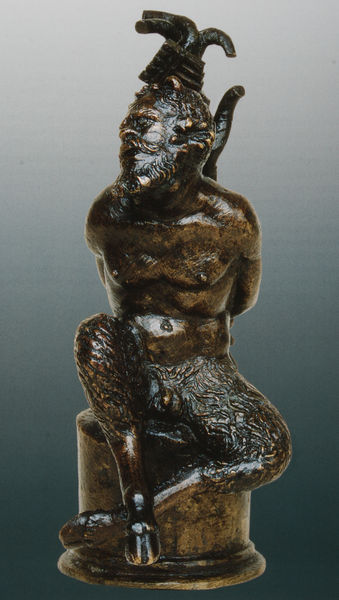
Titel: Gefesselter Marsyas
Künstler: Severo da Ravenna
Standort: Bologna
Institution: Museo Civico Medievale
Schlagwörter: akt, gott, kopf, körper, mann, nackt, schatten, weiß, sitzen, braun, brust, haar, hintergrund, licht, ohr, profil, schwarz, säule, blick, tier, alt, bart, arme, gesicht, mensch, sockel, vollbart, horn, natur, figur, haare, sitzend, pflanze, renaissance, schulter, esel, rund, sack, skulptur, statue, beine, fell, fesseln, huf, hufe, schwanz, glanz, glänzend, metall, nabel, bauch, bronze, plastik, plinthe, poliert, brustwarzen, geschlecht, oberkörper, gestalt, foto, photographie, penis, maske, gefangen, hässlich, dämon, mythologie, statuette, hufen, photo, männlich, farbfoto, leiden, teufel, satyr, faun, griechisch, kentaur, pan, zwerg, hörner, bock, kleinplastik, phantasie, ziege, panflöte, lasiert, belzebub, satan, lasur, klauen, fessel, andrea, genital, hoden, skulpur, phallus, gnom, gefesselt, kobold, behaart, behart, nakct, haat, brone, silen, bocksfüsse, fefässelt, riccio, ziegenmann, runder sockel, zwittter, kjlauen